Question: What is the measurement shown in the image?
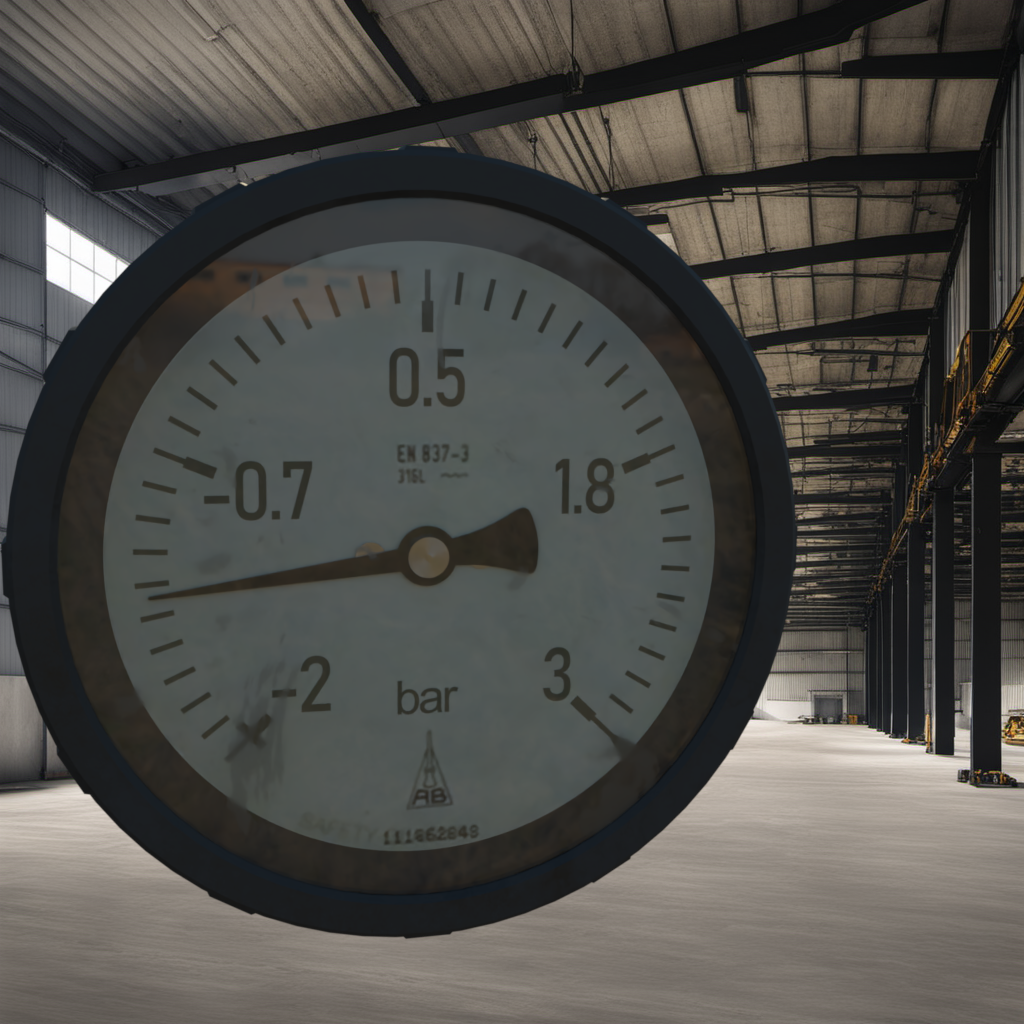
Answer: The result is -1.35
Question: What is the reading range of this measurement?
Answer: The range is from -2 to 3
Question: What is the minimum and maximum reading range of the measurement in the image?
Answer: The minimum value is -2 and the maximum value is 3